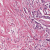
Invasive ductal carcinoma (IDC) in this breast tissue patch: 1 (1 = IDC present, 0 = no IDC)